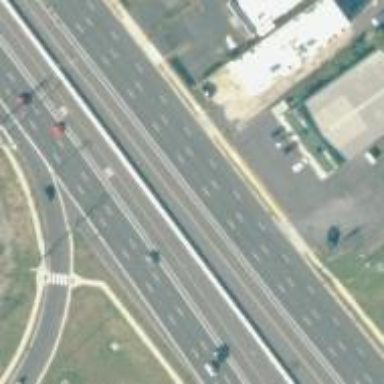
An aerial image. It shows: This image shows trunk highway that functions as expressway.